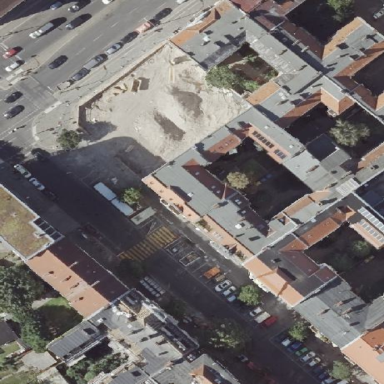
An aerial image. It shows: View of apartment building.